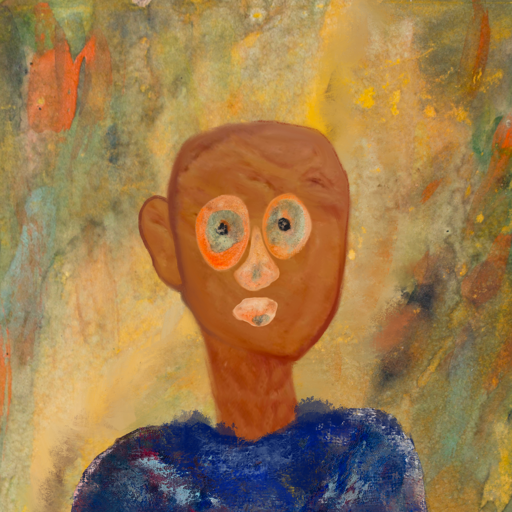
Background: Comrade, Head And Neck Front: Pious_Lady, Face Front: Childish, Bust: Irani, Hair Front: Blank, Head Accessory: Blank, Second Necklace: Blank, Necklace: Blank, Baby: Blank